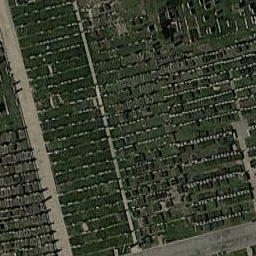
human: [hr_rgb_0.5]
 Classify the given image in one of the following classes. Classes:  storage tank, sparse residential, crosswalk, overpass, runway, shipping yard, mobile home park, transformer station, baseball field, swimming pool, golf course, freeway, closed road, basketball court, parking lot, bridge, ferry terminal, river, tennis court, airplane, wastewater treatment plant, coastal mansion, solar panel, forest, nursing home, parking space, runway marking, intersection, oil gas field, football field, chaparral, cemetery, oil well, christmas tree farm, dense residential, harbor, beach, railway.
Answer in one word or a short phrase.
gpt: cemetery